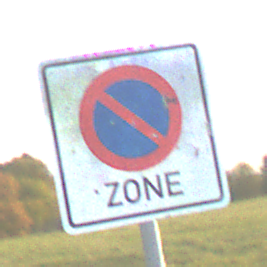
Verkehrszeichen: BeginnEingeschraenktesHalteverbotZone
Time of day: SunriseSunset
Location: Outdoor (Nature)
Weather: PartlyCloudy
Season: NotSpecified
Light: Natural